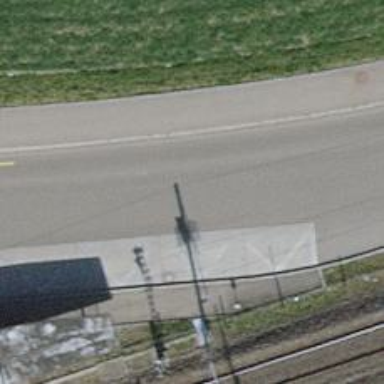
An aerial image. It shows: Bus stop with designated stop position for public transport.